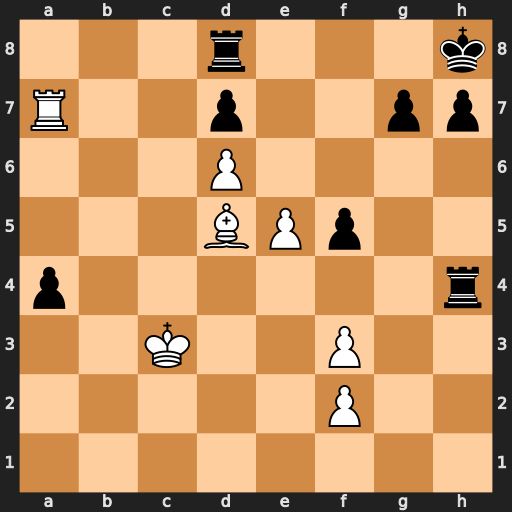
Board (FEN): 3r3k/R2p2pp/3P4/3BPp2/p6r/2K2P2/5P2/8
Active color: w
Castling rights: -
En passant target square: -
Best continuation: Rxd7 Rxd7 e6 Rd8 d7 Rh1 e7